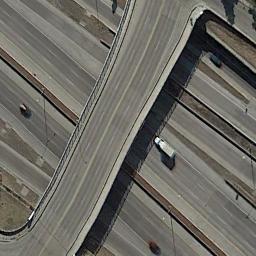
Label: overpass